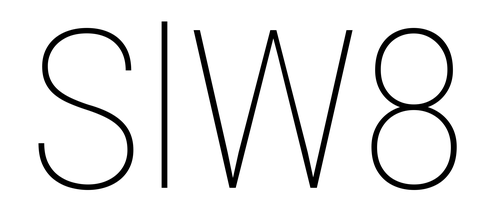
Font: Roboto_Condensed_Thin